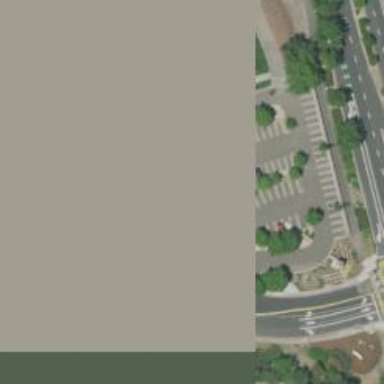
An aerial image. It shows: Unmarked road crossing.